Field crop: maize
Growth stage: 2
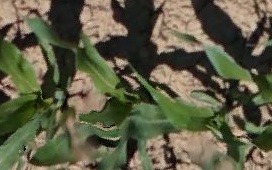
Species: maize